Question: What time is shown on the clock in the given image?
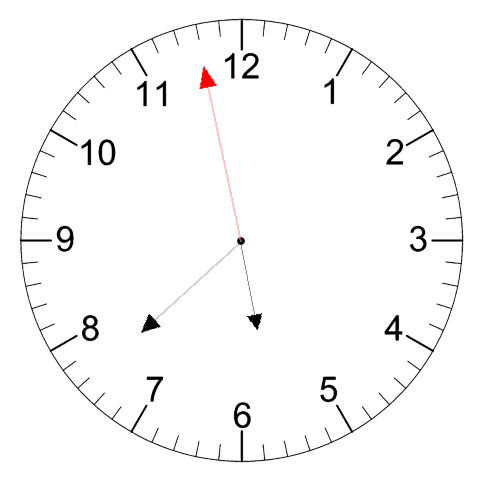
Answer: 05:37:58